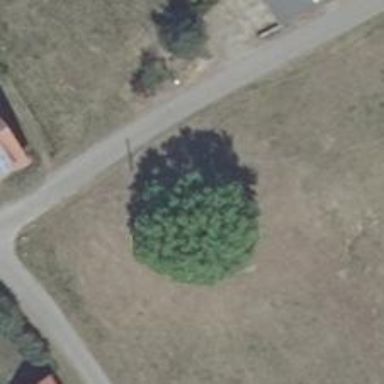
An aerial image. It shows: Deciduous broadleaved tree.